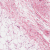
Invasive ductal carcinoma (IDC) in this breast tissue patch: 0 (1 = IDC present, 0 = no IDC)